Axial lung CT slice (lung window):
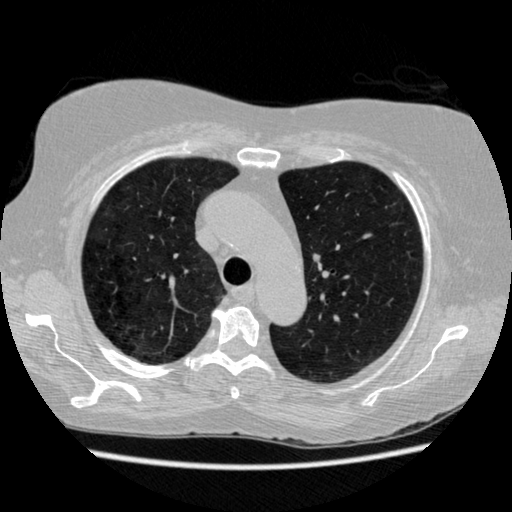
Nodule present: yes
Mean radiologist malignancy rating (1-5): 3.5